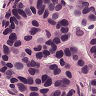
Metastatic tissue present: yes